Question: :
I ended up using a workaround to get the behaviour I wanted.
Disabling threading in the SSHTunnel as suggested in the accepted answer helped me pin down the problem.
---
I have a Python project that does a few things, mostly ETL.
It works fine when I run it locally, works fine when I stuff it into a docker container and run that locally, but deadlocks 80% in when I run that docker container in the cloud.
When I manually kill the process I get the error linked below, suggesting it is a threading issue. I'm not explicitly using threading anywhere in my code (and am no expert on the subject) and assume it's one of the libraries I'm using employing threading internally.
The idea I had to resolve this problem is to somehow suppress all threading that is happening in the function calls of the libraries I use.
Is there a catch-all way to do that in Python?
---
Steps of the program include moving PostGresQL data into Google BigQuery, then fetching data from BigQuery (including the new data), creating an Excel report out of that data and emailing it out.
Pandas' data frames are used for the internal representation and easy upload to GBQ using the to_gbq method.
sqlalchemy and sshtunnel are used to extract data from the Postgresql database.
Openpyxl is used for the Excel editing.
The whole thing takes less than a minute to run locally (either in- or outside of a docker container) and manually calling each of the steps separately on the server also works fine.
(The referenced cloud deployment is on a Google Cloud VM instance)

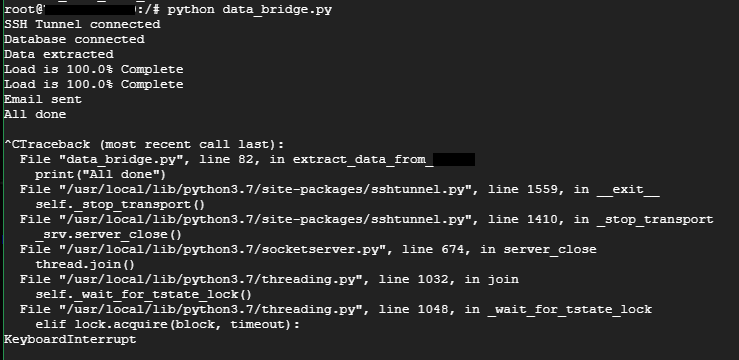
Answer: I can't think of any way to globally disable threading; at least not without breaking every piece of code that would use it.
Judging by the traceback, I assume you are using 'SSHTunnelForwarder' from the <URL> with 'True' as a default value.
Instantiating 'SSHTunnelForwarder' with 'threaded=False' will <URL>, which is where your block seems to be surfacing. So, that should fix your problem.
However, I'd be curious to know why your project blocks in the cloud context. Judging by the output in your screenshot, the whole thing seems to be almost complete and just hangs when shutting down the tunnel forwarder. The maintainers of the 'sshtunnel' package surely made the use of threading a default for a reason. I'd want to stick to that default if in any way possible, but that's just me :)